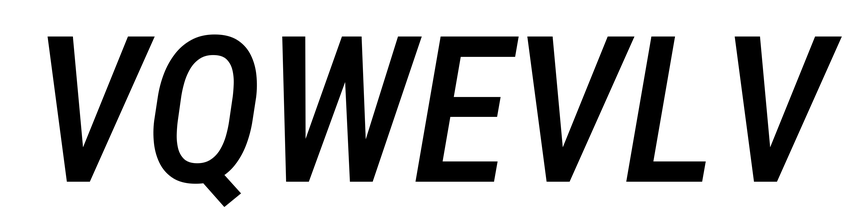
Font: Roboto-Italic_Condensed_Medium_Italic